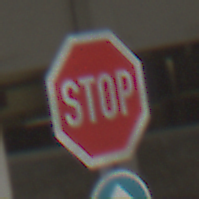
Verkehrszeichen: Stop
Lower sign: VorgeschriebeneFahrtrichtungGeradeaus
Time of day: Midday
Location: Roofed (Urban)
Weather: Overcast
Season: NotSpecified
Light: Artificial